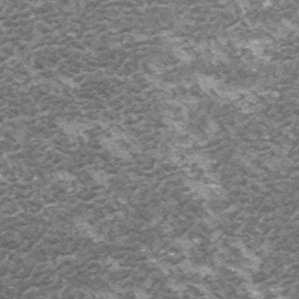
Label: frost